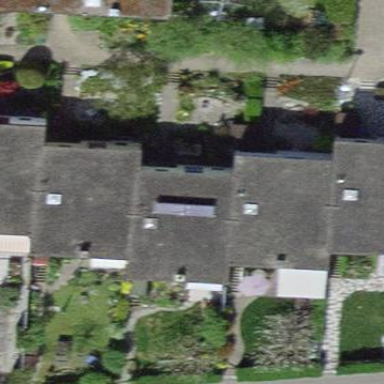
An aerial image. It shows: Simple and straightforward house.